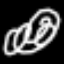
Label: squiggle